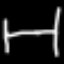
Label: bed